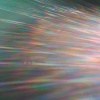
Label: sunburn